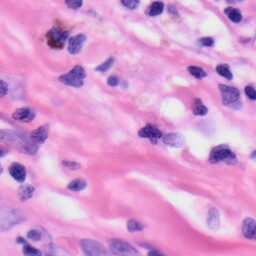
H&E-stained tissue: Skin